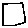
Label: square